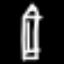
Label: pencil